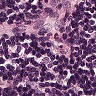
Metastatic tissue present: no